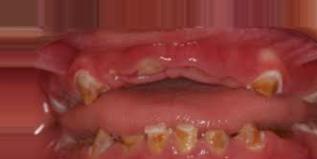
Condition: Caries